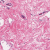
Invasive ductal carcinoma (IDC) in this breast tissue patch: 0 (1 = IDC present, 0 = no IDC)